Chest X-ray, PA view. Patient: 73 years old, sex M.
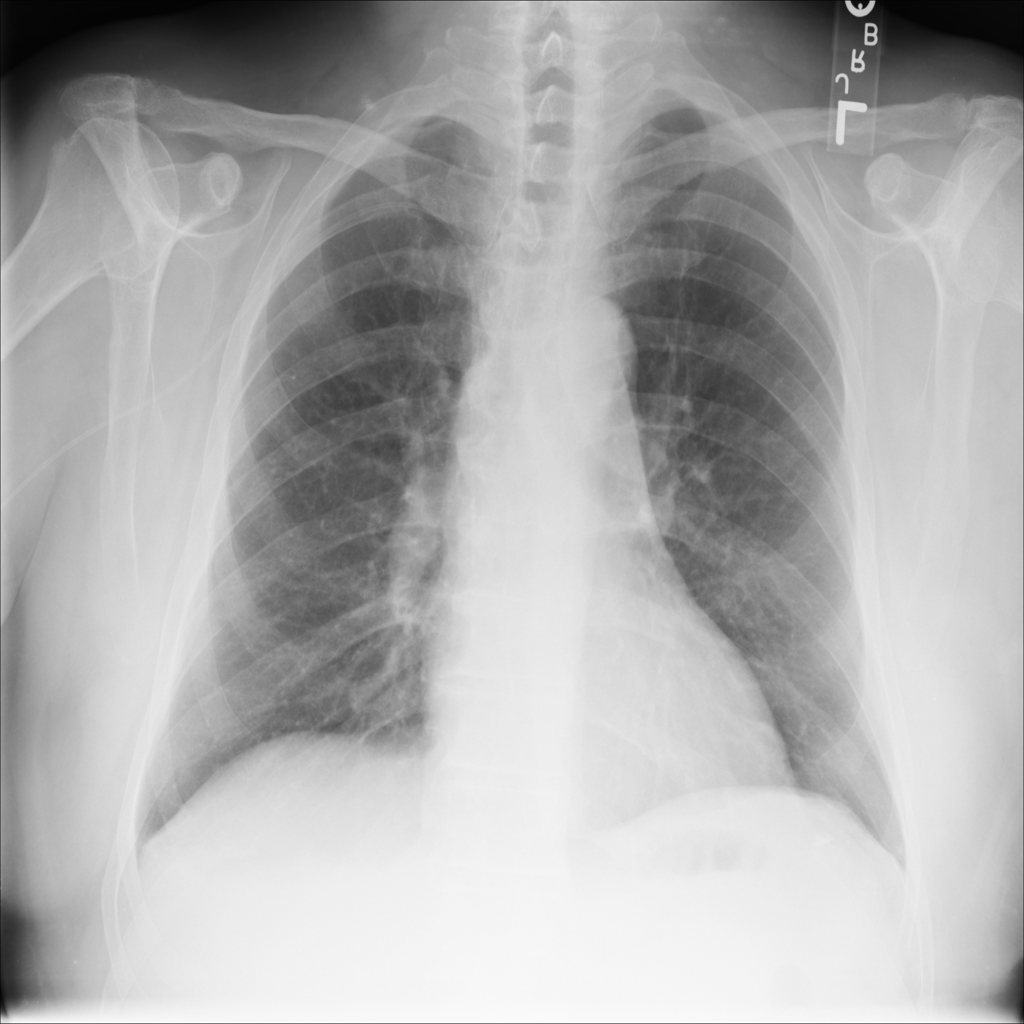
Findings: No Finding